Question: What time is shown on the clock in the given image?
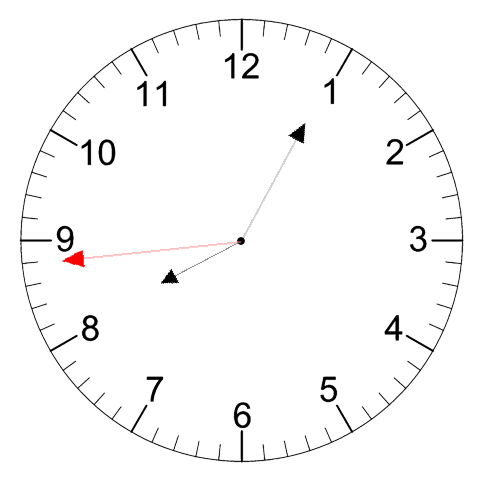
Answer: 08:04:44